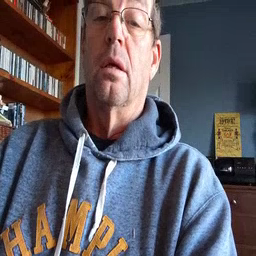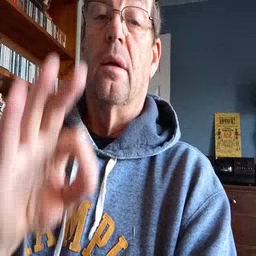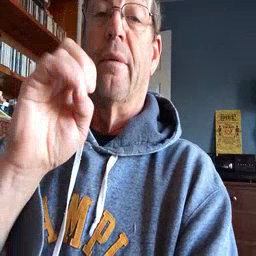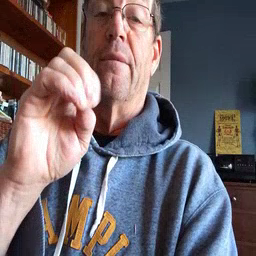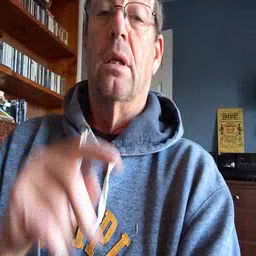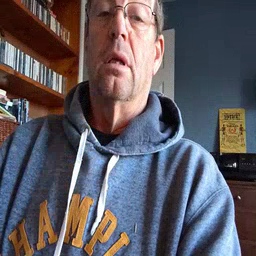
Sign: feet